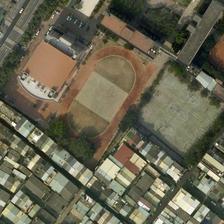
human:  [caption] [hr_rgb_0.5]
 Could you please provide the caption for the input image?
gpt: a football field and a few basketball courts are located next to a dense residential area, which provides great convenience for nearby residents .

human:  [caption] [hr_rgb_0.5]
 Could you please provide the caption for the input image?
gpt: many buildings and some green trees are around a playground with six basketball fields next to it .

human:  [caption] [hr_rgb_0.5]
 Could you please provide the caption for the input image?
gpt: a playground with six basketball fields are surrounded by many buildings .

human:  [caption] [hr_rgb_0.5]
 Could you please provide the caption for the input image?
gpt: a playground with basketball fields next to it is surrounded by some green plants and many buildings .

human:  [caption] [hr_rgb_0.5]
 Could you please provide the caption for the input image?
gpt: a playground with basketball fields next to it is surrounded by some green plants and many buildings .